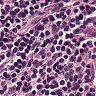
Metastatic tissue present: no